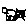
Label: cat